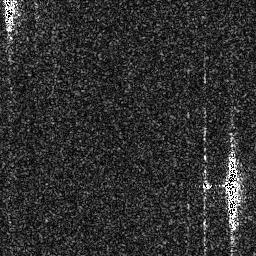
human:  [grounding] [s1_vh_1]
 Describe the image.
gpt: In the satellite image, there is  <ref>1 medium ship </ref> <box>[[0, 0, 7, 12, 0]]</box> located at top left,  <ref>1 medium ship </ref> <box>[[86, 58, 93, 90, 0]]</box> located at bottom right.